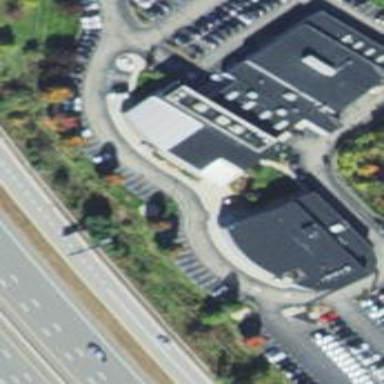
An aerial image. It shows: Building that houses car shop.